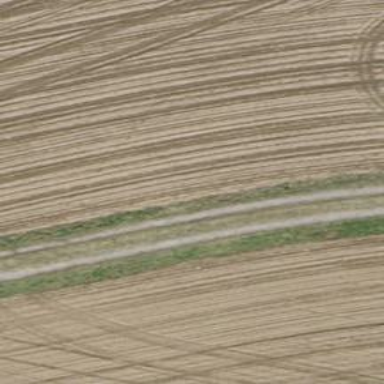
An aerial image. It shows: Compacted grade3 track mainly used by agricultural vehicles.